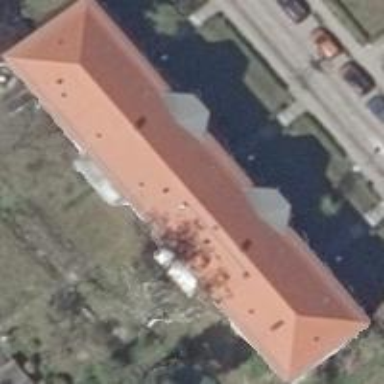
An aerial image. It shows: Historic building with apartments. The building has hipped roof made of red roof tiles.